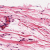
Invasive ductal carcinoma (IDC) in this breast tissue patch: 0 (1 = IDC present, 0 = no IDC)